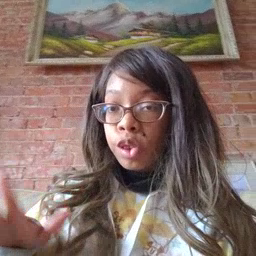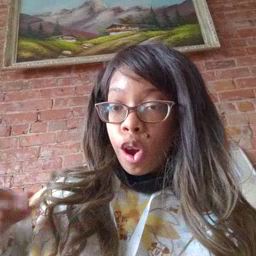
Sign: dog